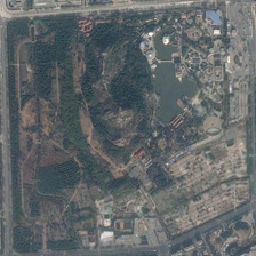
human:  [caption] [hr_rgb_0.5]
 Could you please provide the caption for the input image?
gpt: Lake viridis, green trees and meadows, white building and grey road.

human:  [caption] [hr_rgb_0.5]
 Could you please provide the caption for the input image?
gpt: There are buildings, trees, roads and a lake.

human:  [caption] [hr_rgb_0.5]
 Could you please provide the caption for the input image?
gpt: There are buildings, trees, roads and lakes.

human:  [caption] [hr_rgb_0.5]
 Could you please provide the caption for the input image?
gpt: It is green lakes, green trees and grass, white buildings and grey roads.

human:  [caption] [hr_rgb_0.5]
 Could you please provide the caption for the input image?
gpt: is lake viridis, green trees and meadows, white buildings and grey roads.